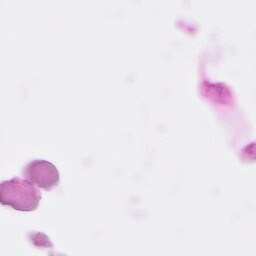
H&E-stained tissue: Pancreatic